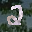
Label: 2